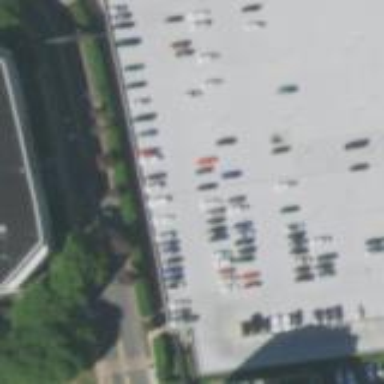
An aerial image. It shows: Multi-storey parking building.